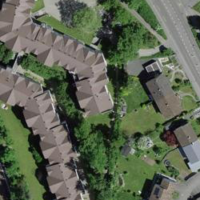
EUNIS habitat code: 54
Species observed at this site:
Acer pseudoplatanus